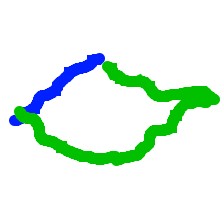
Shape: rhombus